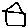
Label: house